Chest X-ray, PA view. Patient: 57 years old, sex F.
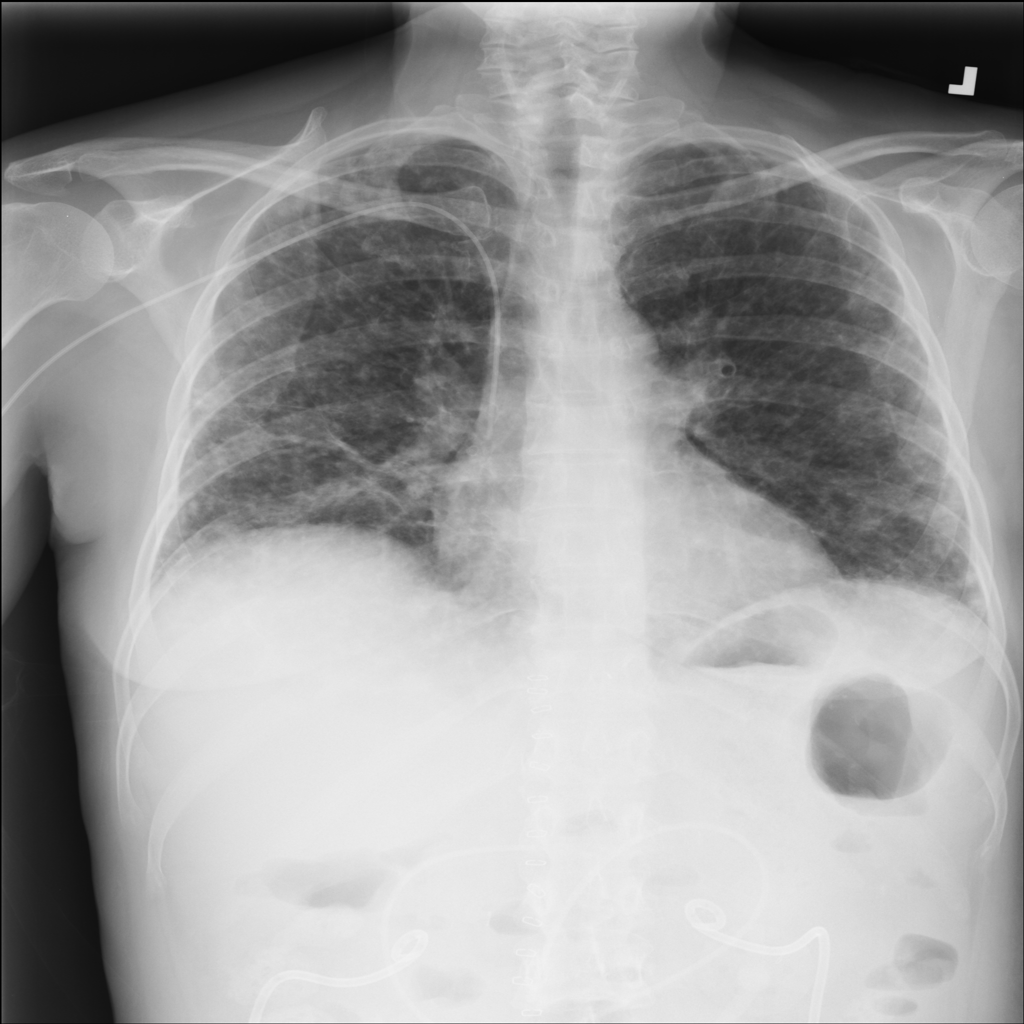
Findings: Effusion, Nodule